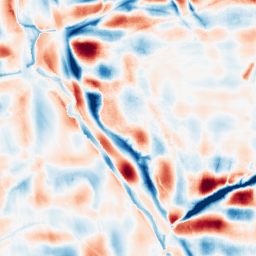
Category: wavelet
Decomposition family: wavelet_dwt
Decomposition parameters: wavelet: db4
level: 5
Upsampling method: fft_zeropad
Upsampling parameters: scale: 2
Upsampling scale: 2